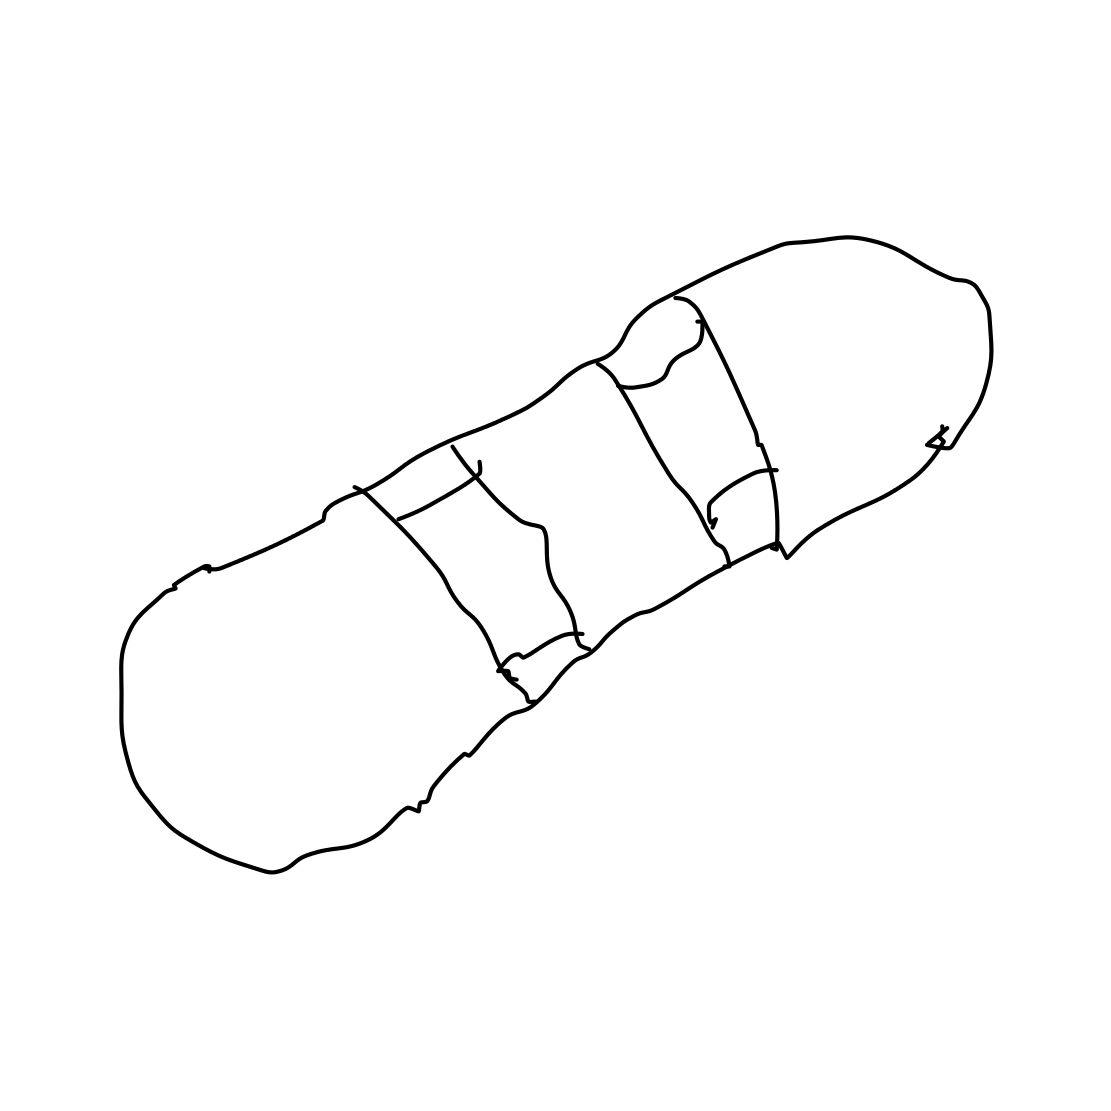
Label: snowboard